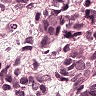
Metastatic tissue present: yes